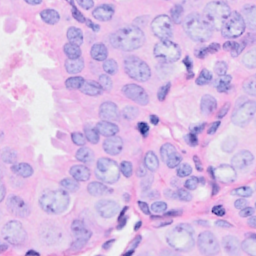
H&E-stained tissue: Breast